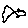
Label: fish